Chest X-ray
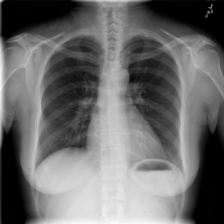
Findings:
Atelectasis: negative
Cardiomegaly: negative
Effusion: negative
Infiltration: negative
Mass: negative
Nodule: negative
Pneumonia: negative
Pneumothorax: negative
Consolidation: negative
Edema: negative
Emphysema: negative
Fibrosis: negative
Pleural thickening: negative
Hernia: negative